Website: apple
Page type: order-returns
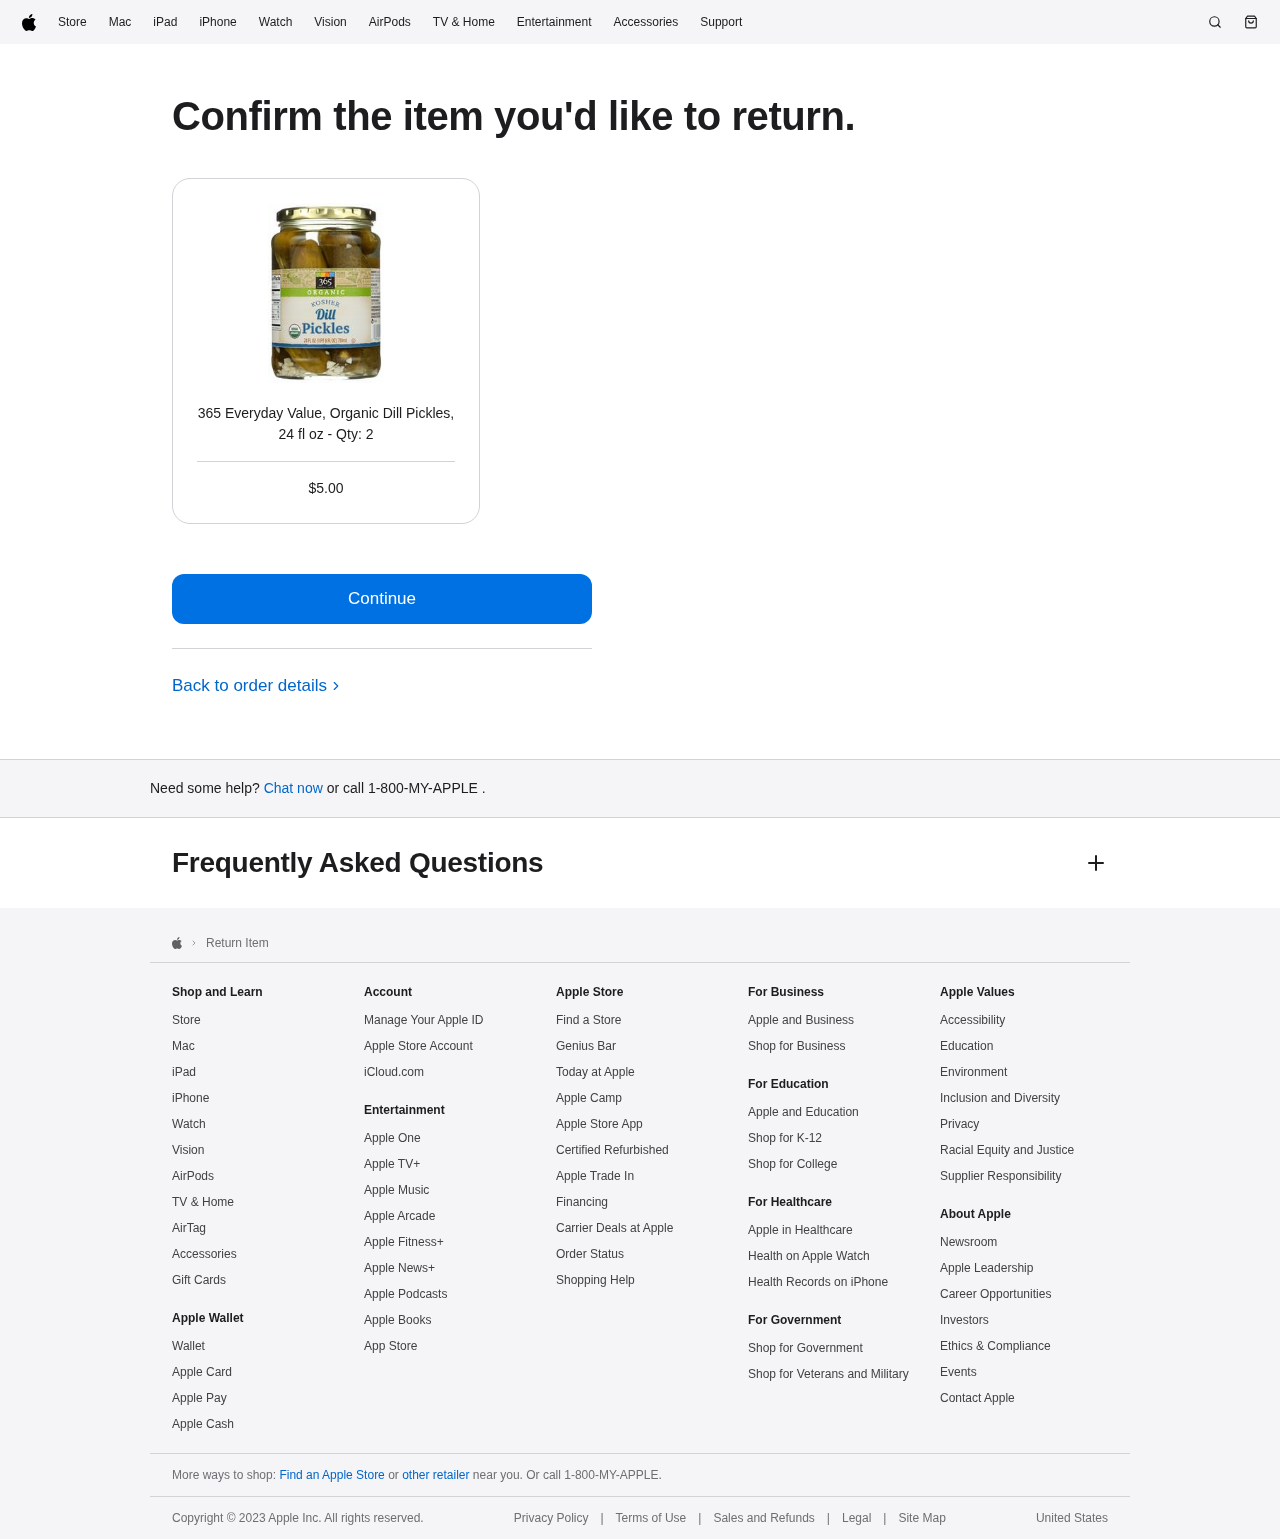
Product elements: key: PRODUCT1_NAME
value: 365 Everyday Value, Organic Dill Pickles, 24 fl oz
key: PRODUCT1_PRICE
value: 5
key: PRODUCT1_QUANTITY
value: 2